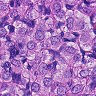
Metastatic tissue present: yes